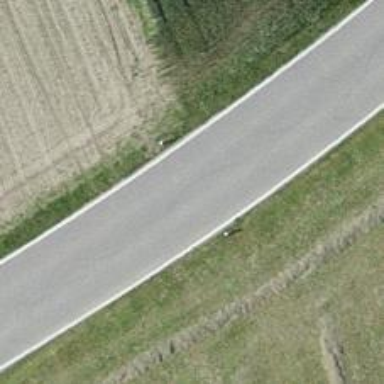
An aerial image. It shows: Tertiary road with asphalt surface.